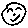
Label: smiley face